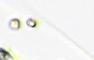
Label: Phaeocystis